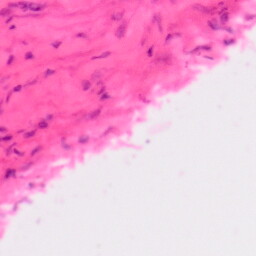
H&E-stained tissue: Colon